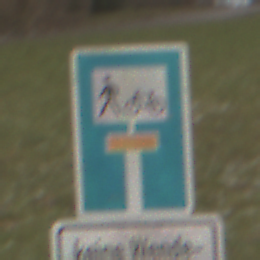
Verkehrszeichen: SackgasseRadverkehrFussgaengerDurchlaessig
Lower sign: HinweisGeaenderteVorfahrtVerkehrsfuehrungVerkehrsregelung3
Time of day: Midday
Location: Outdoor (Nature)
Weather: Overcast
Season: NotSpecified
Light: Natural